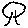
Label: tree